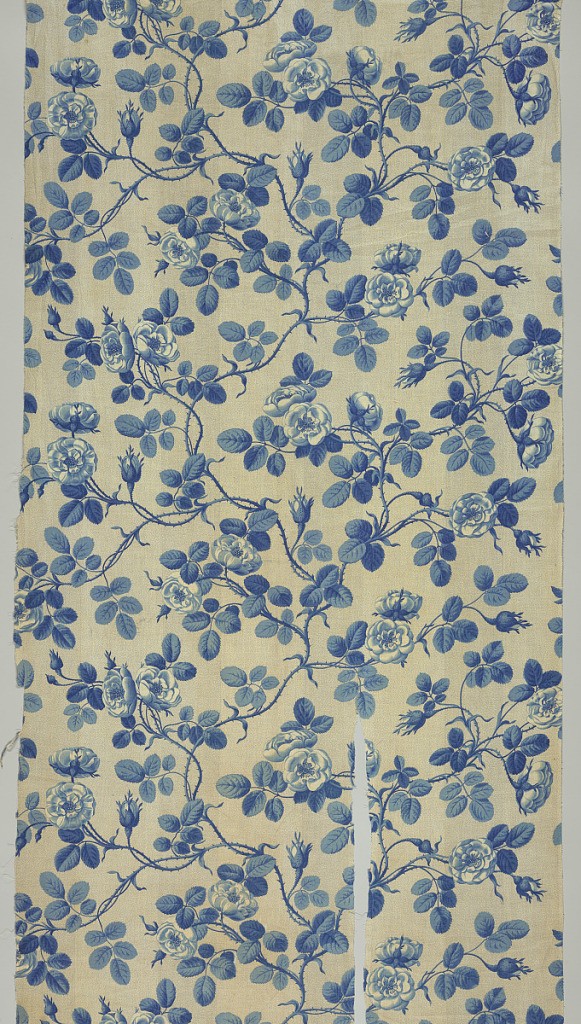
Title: Textile
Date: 19th century
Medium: cotton Technique: printed by engraved copper plate on plain weave
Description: Continuous meandering rose vine in blue on a speckled gray background. The repeat unit fills the full width of the fabric. Straight repeat.